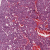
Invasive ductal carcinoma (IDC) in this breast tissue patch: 1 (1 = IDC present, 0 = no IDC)